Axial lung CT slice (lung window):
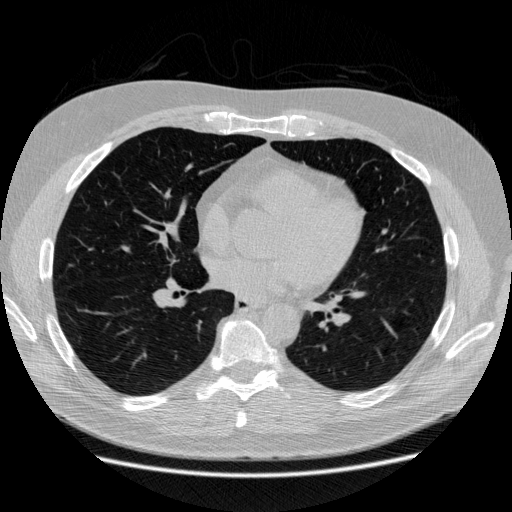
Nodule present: no